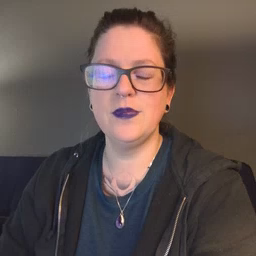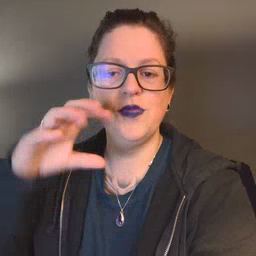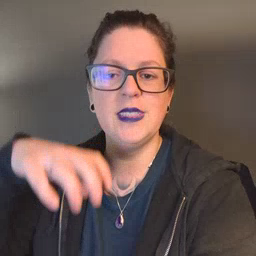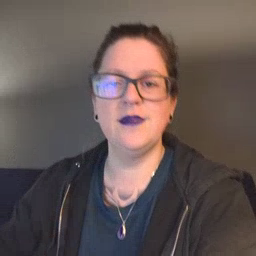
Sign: rain